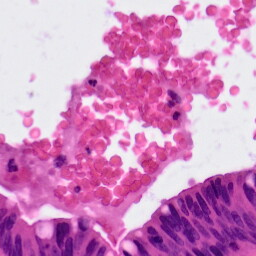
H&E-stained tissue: Colon